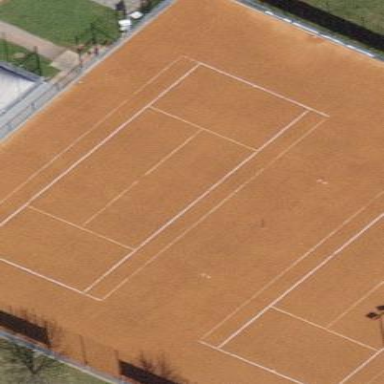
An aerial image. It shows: Tennis court in leisure pitch.